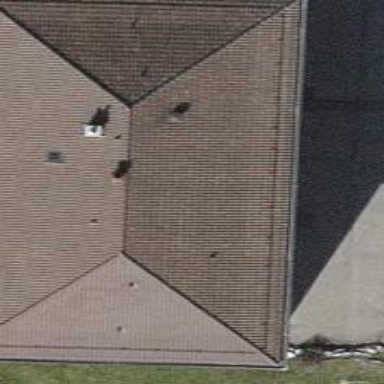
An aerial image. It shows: Hipped roof on residential building.